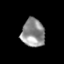
Tissue: prostate
Cell type: Epithelial cells
Senescence score: 0.3003
Nuclear area (px): 639
Mean DAPI intensity: 144.469